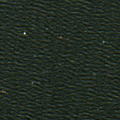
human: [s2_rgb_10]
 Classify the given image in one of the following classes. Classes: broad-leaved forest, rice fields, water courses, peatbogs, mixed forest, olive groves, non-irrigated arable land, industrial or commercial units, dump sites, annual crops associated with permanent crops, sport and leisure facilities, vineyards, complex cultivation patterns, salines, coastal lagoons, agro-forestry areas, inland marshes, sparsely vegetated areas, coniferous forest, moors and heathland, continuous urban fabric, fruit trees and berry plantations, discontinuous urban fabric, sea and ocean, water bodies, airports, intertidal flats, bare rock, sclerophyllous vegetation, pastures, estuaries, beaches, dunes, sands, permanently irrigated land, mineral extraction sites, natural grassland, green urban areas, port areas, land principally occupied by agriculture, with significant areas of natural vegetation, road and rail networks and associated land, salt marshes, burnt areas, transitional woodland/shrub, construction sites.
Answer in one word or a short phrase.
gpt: sea and ocean